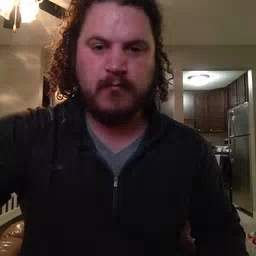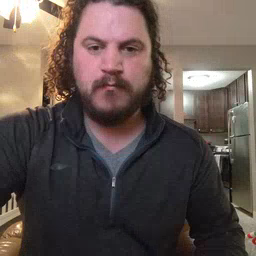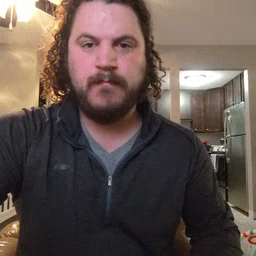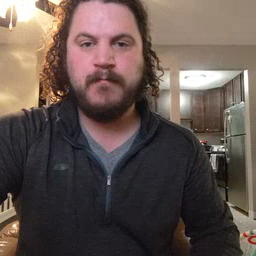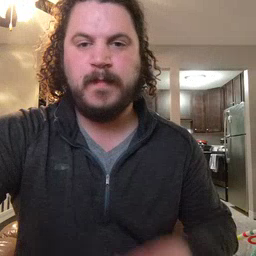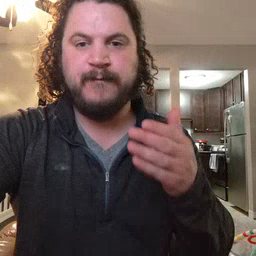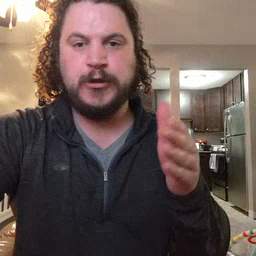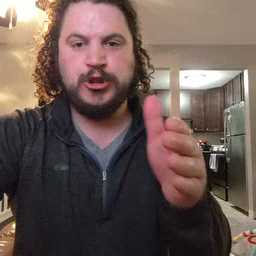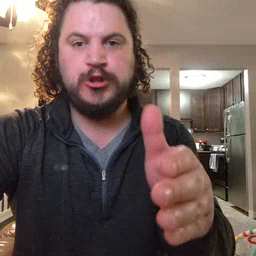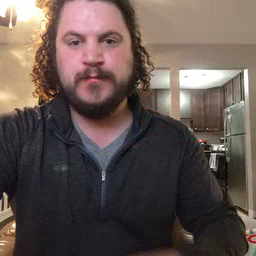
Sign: fish